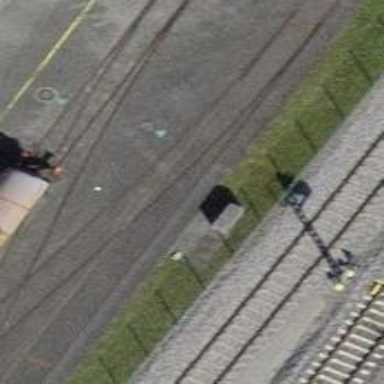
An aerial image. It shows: Single track railway in yard.